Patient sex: M
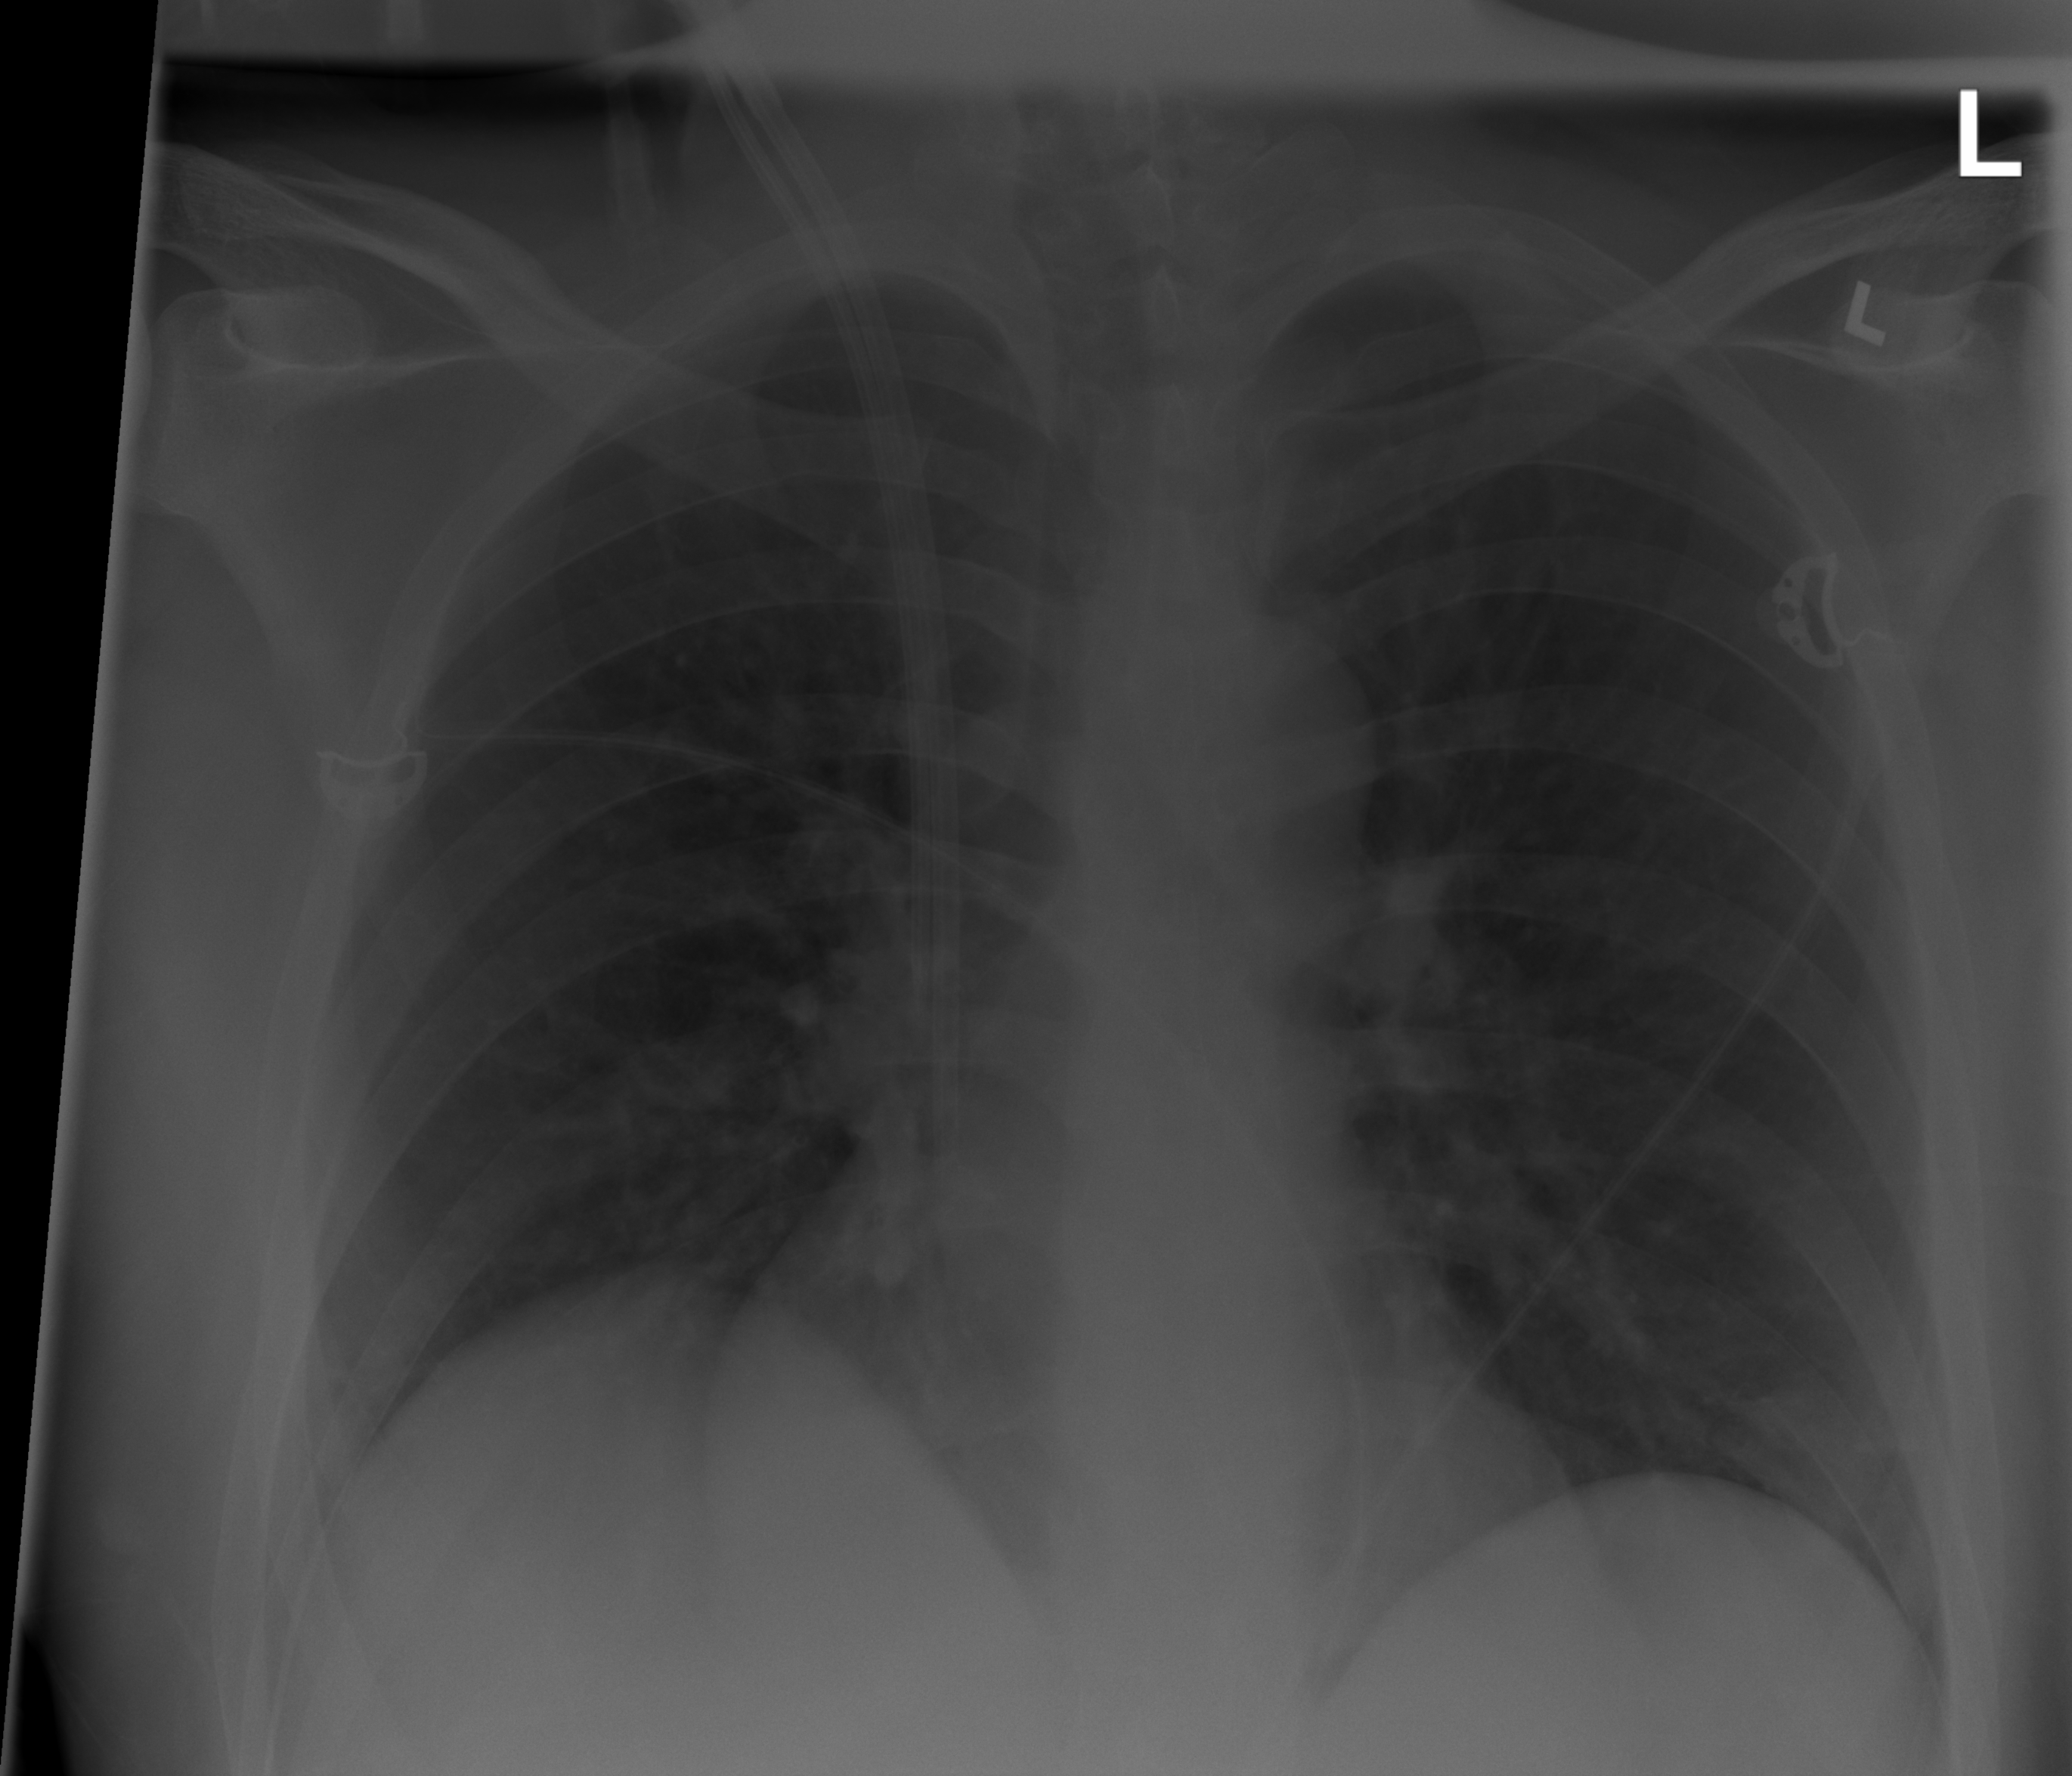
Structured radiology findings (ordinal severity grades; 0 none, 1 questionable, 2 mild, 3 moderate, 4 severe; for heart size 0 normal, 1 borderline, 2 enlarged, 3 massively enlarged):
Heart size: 2
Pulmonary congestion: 2
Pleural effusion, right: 2
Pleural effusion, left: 2
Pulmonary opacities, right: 1
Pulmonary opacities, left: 1
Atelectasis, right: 0
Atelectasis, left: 2